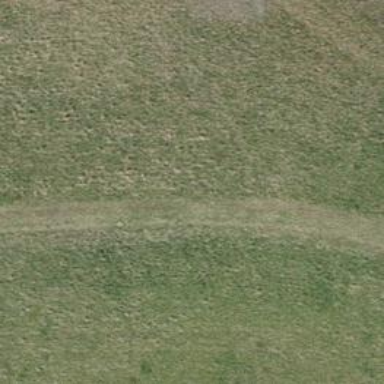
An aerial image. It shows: Grass track road with grade 5 tracktype.